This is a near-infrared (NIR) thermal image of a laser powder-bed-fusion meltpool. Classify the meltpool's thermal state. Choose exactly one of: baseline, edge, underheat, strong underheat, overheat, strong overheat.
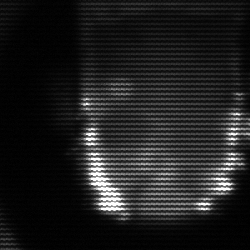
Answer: baseline